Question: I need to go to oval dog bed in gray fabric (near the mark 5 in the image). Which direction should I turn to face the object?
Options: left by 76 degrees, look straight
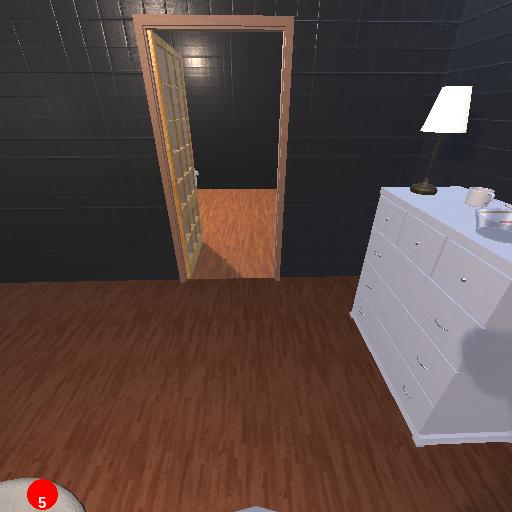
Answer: left by 76 degrees